Field crop: maize
Growth stage: 2
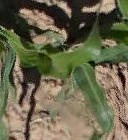
Species: maize